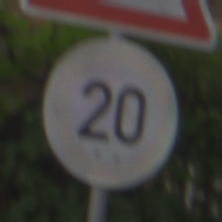
Verkehrszeichen: Geschwindigkeit20
Zusatzzeichen oben: FlugbetriebRechts
Umgebung: Outdoor, Urban
Tageszeit: MorningAfternoon
Wetter: Overcast
Licht: Natural
Jahreszeit: NotSpecified
Kontrast: LowContrast